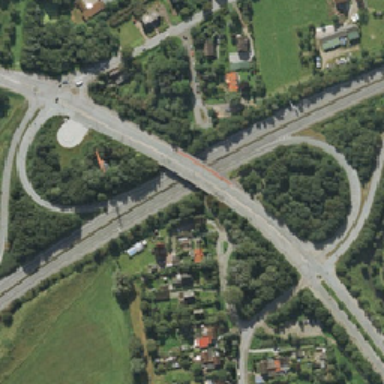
The villa viaduct beside the village is dotted with dense jungle .